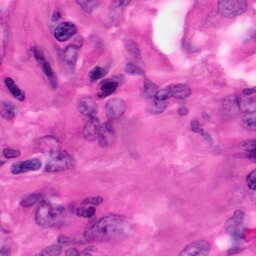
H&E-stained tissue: Pancreatic